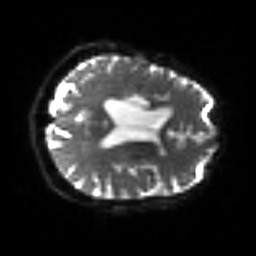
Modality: sbref
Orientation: axial
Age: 75
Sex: female
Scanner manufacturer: siemens
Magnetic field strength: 3 T
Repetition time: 3.2 s
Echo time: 0.081 s